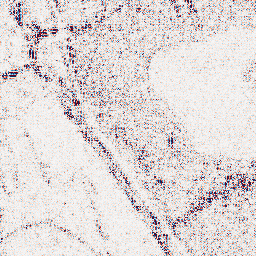
Category: wavelet
Decomposition family: wavelet_dwt
Decomposition parameters: wavelet: db8
level: 1
Upsampling method: linear_exact
Upsampling parameters: scale: 2
Upsampling scale: 2